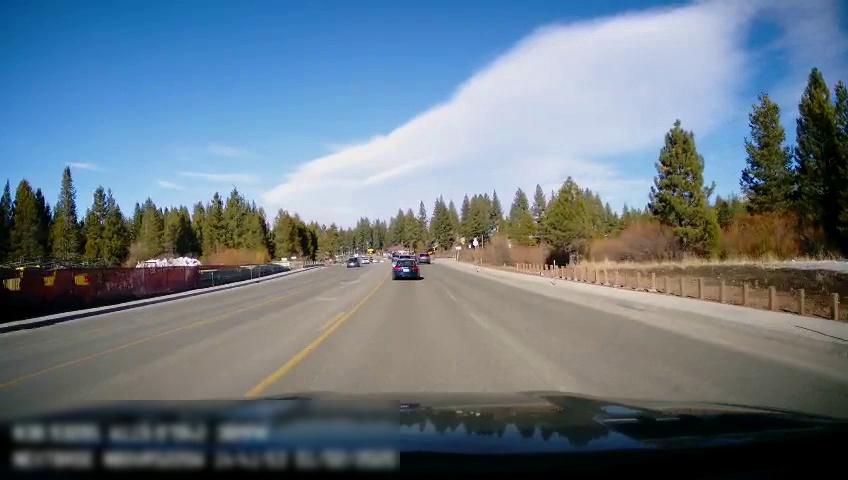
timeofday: Day
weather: Sunny
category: Drivable Space
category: Vehicles | SUV
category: Vehicles | Car
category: Vehicles | Car
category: Lanes | Opposite Lane
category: Lanes | Current Lane
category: Lanes | Current Lane
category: Lanes | Opposite Lane